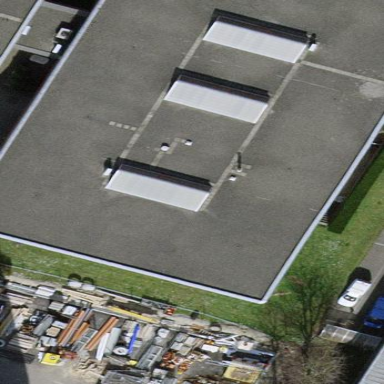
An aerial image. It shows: Industrial building.